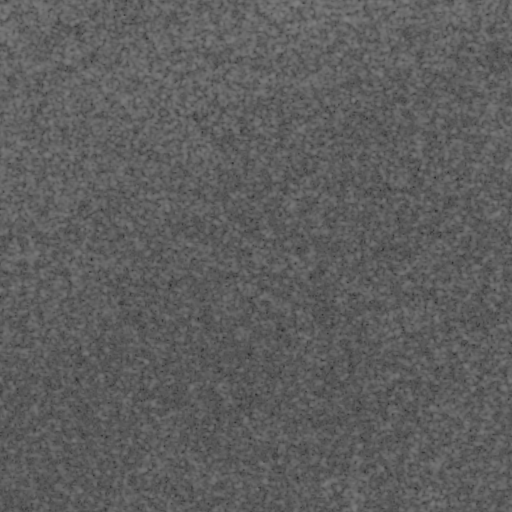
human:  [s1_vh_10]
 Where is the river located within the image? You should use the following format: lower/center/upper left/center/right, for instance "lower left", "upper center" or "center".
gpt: The river is located in the upper left of the image.
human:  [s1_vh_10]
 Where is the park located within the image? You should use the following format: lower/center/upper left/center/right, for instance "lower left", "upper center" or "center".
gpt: There is no park in the image.

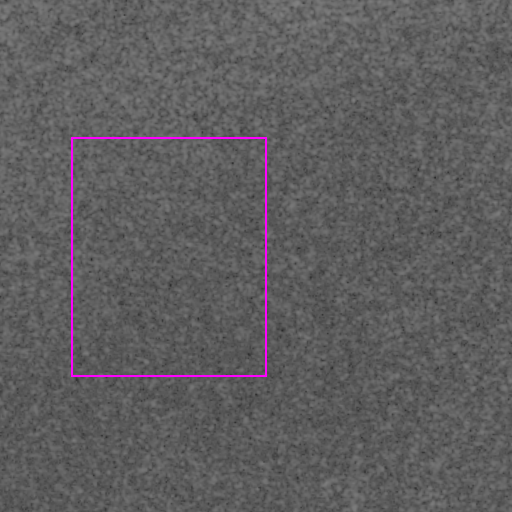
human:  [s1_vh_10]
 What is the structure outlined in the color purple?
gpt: There is no purple outline.
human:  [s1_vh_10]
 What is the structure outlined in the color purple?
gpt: There is no structure outlined in purple.